Question: I'm trying to do a very simple operation:
1. Get list of local printers, let user select (Got this)
2. Select Envelope tray for manual feed
3. Print client Address to specific envelope size (4 1/8 x 9 1/2 / 03982) on manual envelope feed printer.
I have no experience with System.Drawing.Printing class so pardon my ignorance on the topic.
I'm fooling around with the code I found below, I've been playing around with the:'Rectangle(20, 20, 200, etc.));' but haven't been able to figure out how to subtract it to the appropriate margin or get the envelope tray.

## EDIT - Working Code (Thanks to icemanind for pointing me in the right direction.
'''
//Load
foreach (String printer in PrinterSettings.InstalledPrinters) {
printersList.Items.Add(printer.ToString());
}
private void btPrint_Click(object sender, EventArgs e)
{
var pd = new PrintDocument();
//Set PrinterName as the selected printer in the printers list
pd.PrinterSettings.PrinterName = printersList.SelectedItem.ToString();
//pd.DefaultPageSettings.Margins = new Margins(200, 200, 200, 200);
pd.DefaultPageSettings.Landscape = true;
pd.DefaultPageSettings.PaperSize.RawKind = 6;
pd.PrintPage += pd_PrintPage;
pd.Print();
}
public void pd_PrintPage(object sender, PrintPageEventArgs ev)
{
//Get Address From Database or Pass In
var vnId = Lnq.Orders.Where(a => a.ID == OrdId).Select(a => a.fk_ClientAttID).FirstOrDefault();
var a = Lnq.Clients.Where(a => a.ID == vnId).Select(a => new {a.Name, a.Addy1, a.City, a.State, a.Zip});
foreach (var v in e)
{
var g = ev.Graphics;
var font = new Font("Arial", 12);
var brush = new SolidBrush(Color.Black);
g.DrawString(a.Name + "
" + a.Addy1 + "
" + a.City + ", "
+ a.State + " " + a.Zip, font, brush,
new Rectangle(500, 400, 650, 650));
}
}
'''
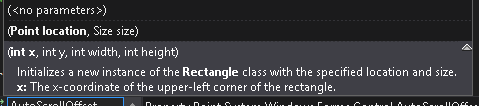
Answer: C# has a <URL> property to '6', which is the 'ManualFeed' value.
Once you set that, you shouldn't have to worry about scaling it down to fit. It should automatically do that.